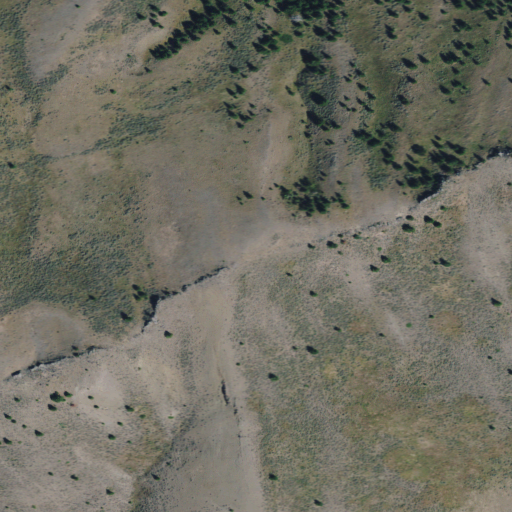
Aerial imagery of mountain in Montana named Punk Mountain containing shrub and grassland